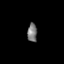
Tissue: skin
Cell type: Epithelial cells
Senescence score: 0.2569
Nuclear area (px): 177
Mean DAPI intensity: 120.599